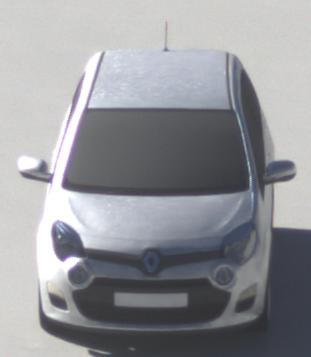
Make: Renault
Model: Twingo 1.2 LEV 16V 75
Detailed model: Twingo (II)
Model produced from: 2012/01
Model produced until: 2014/07
Doors: 3
Color: white
Road condition: dry road
Daytime: morning or afternoon
Contrast: high contrast